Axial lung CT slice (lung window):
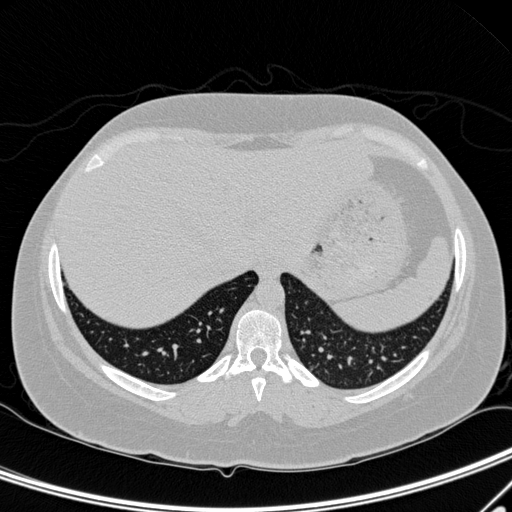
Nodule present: no